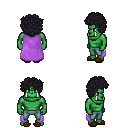
a pixel art fantasy rpg character, male body template, orc, green skin, lavender cape, teal pants, raven curly afro hairstyle, brown slippers, four views (front, back, left, right), 2x2 character sprite sheet, small pixel art, hard edges, no anti-aliasing